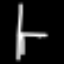
Label: chair